【题型】解答题　【知识点】解析几何　【难度】hard
已知二次曲线$Ax^2 + Bxy + Cy^2 + Dx + Ey + F = 0$表示圆的充要条件为$A = C \neq 0$，$B = 0$且$D^2 + E^2 > 4AF$。

关于二次曲线系，有以下结论：若$l_1: f_1 = 0$，$l_2: f_2 = 0$，$l_3: f_3 = 0$，为平面内三条直线，且$l_1 \cap l_2 = A$，$l_2 \cap l_3 = B$，$l_3 \cap l_1 = C$，则过$A$，$B$，$C$三点的二次曲线系方程为$f_1f_2 + \lambda f_2f_3 + \mu f_3f_1 = 0$（$\lambda$，$\mu$为参数）。若$l_1: f_1 = 0$，$l_2: f_2 = 0$，$l_3: f_3 = 0$，$l_4: f_4 = 0$为平面内四条直线，且$l_1 \cap l_2 = A$，$l_2 \cap l_3 = B$，$l_3 \cap l_4 = C$，$l_4 \cap l_1 = D$，则过$A,B,C,D$四点的二次曲线系方程为$f_1f_3 + \lambda f_2f_4 = 0$（$\lambda$为参数）。

(1) 若三角形三边所在直线方程分别为：$x - 3y + 2 = 0$，$x + 2y + 2 = 0$，$3x + y - 4 = 0$。求该三角形的外接圆方程。

(2) 记(1)中所求的外接圆为$\omega$，直线$y = k_1x(k_1 > 0)$与$\omega$交于$A$，$B$两点（$A$在第一象限），直线$y = k_2x(k_2 < 0)$与$\omega$交于$C$，$D$两点（$C$在第二象限），直线$BC$交$x$轴于点$M$，直线$AD$交$x$轴于点$N$，直线$BC$与直线$AD$交于点$P$。

(i) 求证：$|OM| = |ON|$；

(ii) 求$|OP|$的最小值。
【解答】
\vspace{1em}

\textbf{【答案】}
(1) $x^2 + y^2 + 2y - 4 = 0$

(2) (i) 证明见解析；(ii) $4$

\vspace{1em}

\textbf{【分析】}
(1) 由题意，根据三条直线方程设出二次曲线系方程，通过方程表示圆的充要条件待定系数可得；

(2) 由四条直线方程设出二次曲线系方程，再由已知圆的一般方程，对比两方程寻找系数的等量关系，由关系$t_1 + t_2 = 0$可证得$|OM| = |ON|$，由关系式$\frac{t}{m_2 - m_1} = 2$（$t$即$t_1$）可得交点$P$在定直线上$y = 4$上，进而求解最值。

\vspace{1em}

\textbf{【详解】}
(1) 则由题意，可设所求三角形的外接圆方程为：
\[
(x - 3y + 2)(x + 2y + 2) + \lambda(x + 2y + 2)(3x + y - 4) + \mu(3x + y - 4)(x - 3y + 2) = 0 \quad (\lambda,\ \mu \text{为参数}),
\]
即
\[
(1 + 3\lambda + 3\mu)x^2 + (-1 + 7\lambda - 8\mu)xy + (-6 + 2\lambda - 3\mu)y^2 + (4 + 2\lambda + 2\mu)x + (-2 - 6\lambda + 14\mu)y + 4 - 8\lambda - 8\mu = 0, \quad (*)
\]

若方程表示圆，则
\[
\begin{cases}
1 + 3\lambda + 3\mu = -6 + 2\lambda - 3\mu \neq 0 \\
-1 + 7\lambda - 8\mu = 0
\end{cases},
\]
解得
\[
\begin{cases}
\lambda = -1 \\
\mu = -1
\end{cases}.
\]

将$\begin{cases}\lambda = -1 \\ \mu = -1\end{cases}$代入（*）式化简得$x^2 + y^2 + 2y - 4 = 0$，

验证：由$0^2 + 2^2 - 4 \times (-4) = 20 > 0$，可知该方程表示圆。

故该三角形的外接圆方程为$x^2 + y^2 + 2y - 4 = 0$。

（2）如图，在平面直角坐标系中，

设直线$BC$与$x$轴的交点$M(t_1,0)$，直线$AD$与$x$轴的交点$N(t_2,0)$，
由题意知直线$BC,AD$均不与$y$轴垂直，
则直线$BC$方程可设为$x = m_1y + t_1$，直线$AD$方程可设为$x = m_2y + t_2$，
由题意可知$m_1 \neq m_2$，且$t_1 \neq 0,t_2 \neq 0$。

不妨记直线$BA,AD,DC,CB$分别为$l_1,l_2,l_3,l_4$，
且$l_1 \cap l_2 = A, l_2 \cap l_3 = D, l_3 \cap l_4 = C, l_4 \cap l_1 = B$，

其中$l_1: k_1x - y = 0$，$l_2: x - m_2y - t_2 = 0$，$l_3: k_2x - y = 0$，$l_4: x - m_1y - t_1 = 0$。

故由题意，过$A,D,C,B$四点的二次曲线系方程可设为
\[
(k_1x - y)(k_2x - y) + \lambda(x - m_2y - t_2)(x - m_1y - t_1) = 0 \quad (\lambda \text{为参数}),
\]
即
\[
(k_1k_2 + \lambda)x^2 - [k_1 + k_2 + \lambda(m_1 + m_2)]xy + (1 + \lambda m_1m_2)y^2
- \lambda(t_1 + t_2)x + \lambda(m_1t_2 + m_2t_1)y + \lambda t_1t_2 = 0 \quad \textcircled{1},
\]

若$\lambda = 0$时，方程$(k_1x - y)(k_2x - y) = 0$表示两条直线$l_1,l_3$，不表示圆，
故$\lambda \neq 0$。

由$A,D,C,B$四点不共线，且都在圆$x^2 + y^2 + 2y - 4 = 0$ \ \textcircled{2}上，
所以方程\textcircled{1}\textcircled{2}表示同一圆，

则有$-\lambda(t_1 + t_2) = 0$ \ \textcircled{3}，且
\[
\frac{\lambda(m_1t_2 + m_2t_1)}{\lambda t_1t_2} = \frac{m_1t_2 + m_2t_1}{t_1t_2} = \frac{2}{-4} = -\frac{1}{2} \quad \textcircled{4}.
\]

（i）由\textcircled{3}式及$\lambda \neq 0$，可得$t_1 + t_2 = 0$，
即$|OM| = |ON|$；故（i）得证；

（ii）由\textcircled{3}式可得$t_1 = -t_2$，令$t_1 = t$，则$t_2 = -t$，

代入\textcircled{4}式可得$\dfrac{t}{m_2 - m_1} = 2$，

联立$BC,AD$直线方程$\begin{cases} x = m_1y + t \\ x = m_2y - t \end{cases}$，解得$y = \dfrac{2t}{m_2 - m_1} = 4$，

即交点$P$在定直线$y=4$上，故$|OP| \geq 4$。

如图2，由对称性可知，当$k_1 = -k_2$时，交点$P$在$y$轴上，

即$P(0,4)$，此时$|OP|_{\min} = 4$。

故$|OP|$的最小值为$\boldsymbol{4}$。

\noindent
\textbf{【点睛】}关键点点睛：解决本题的关键有两点，一是理解二次曲线系方程的设法，能够根据题目提供的条件由直线方程设出二次曲线方程；二是二次曲线系方程的应用，本题主要是三角形外接圆与四边形外接圆的应用，第（1）问通过方程表示圆的充要条件待定系数，第（2）问通过同一圆的两种不同方程表达形式寻求等量关系从而解决问题。

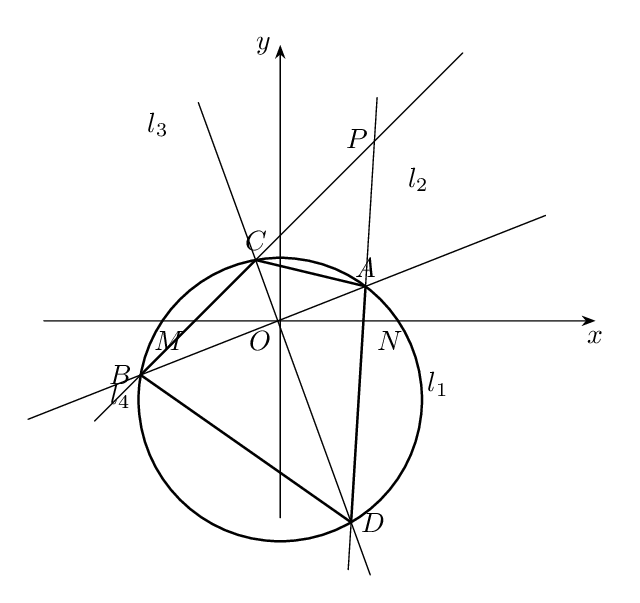
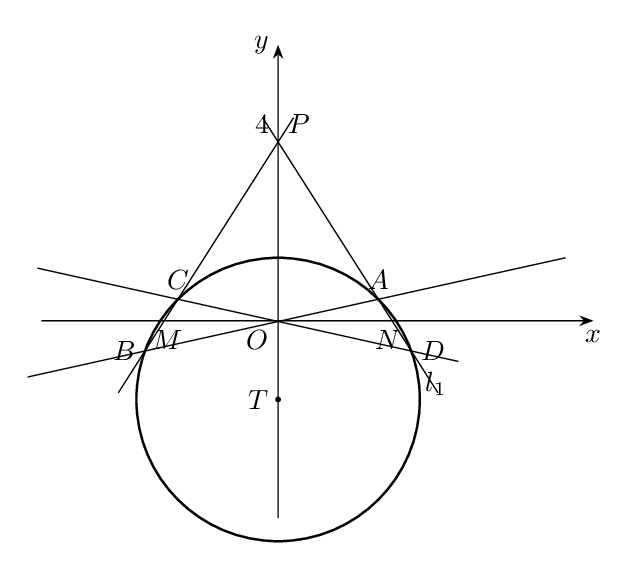